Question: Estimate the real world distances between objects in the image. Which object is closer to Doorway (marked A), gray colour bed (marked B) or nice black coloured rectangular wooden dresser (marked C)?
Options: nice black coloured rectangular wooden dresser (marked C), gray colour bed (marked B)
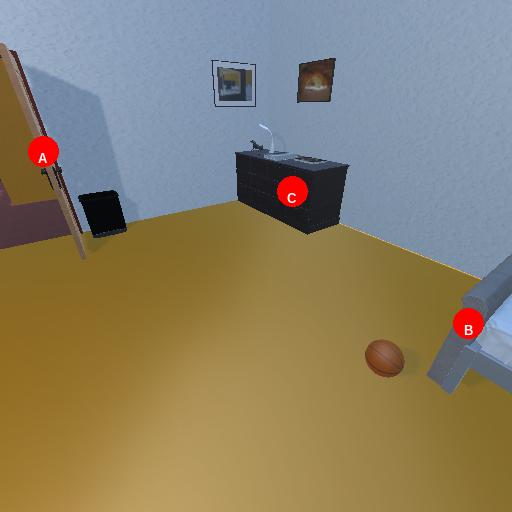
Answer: nice black coloured rectangular wooden dresser (marked C)